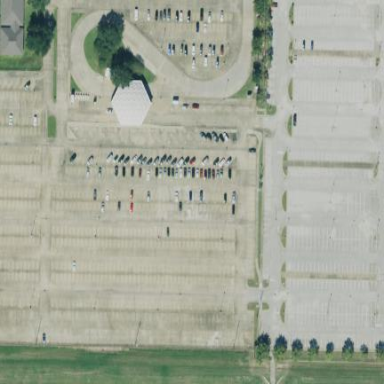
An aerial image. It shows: Park and ride parking facility with surface parking.